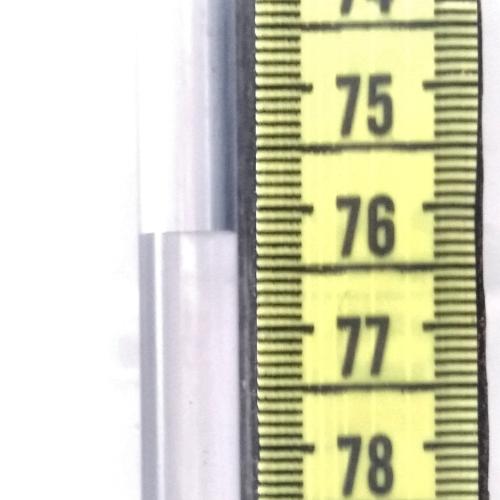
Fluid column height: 76.2 cm